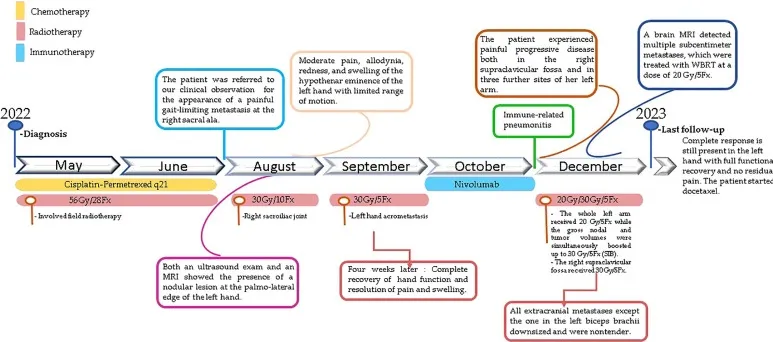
Timeline of events.
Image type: chart (chart)